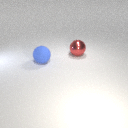
large blue rubber sphere in front of large red metal sphere